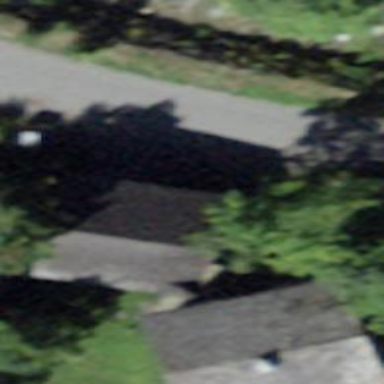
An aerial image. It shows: Garage building.